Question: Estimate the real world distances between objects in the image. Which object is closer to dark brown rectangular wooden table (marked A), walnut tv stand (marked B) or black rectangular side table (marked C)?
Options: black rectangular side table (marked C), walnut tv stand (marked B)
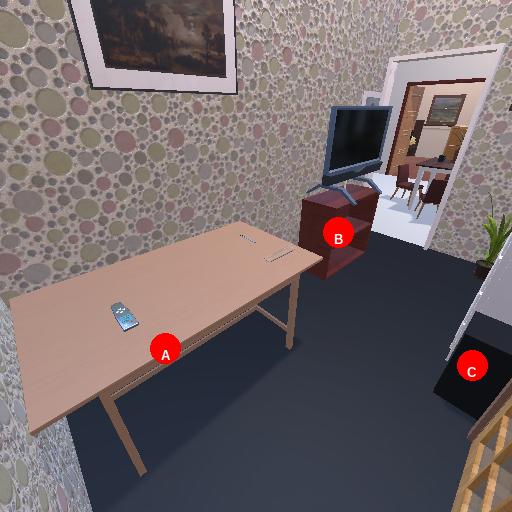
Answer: black rectangular side table (marked C)